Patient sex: F
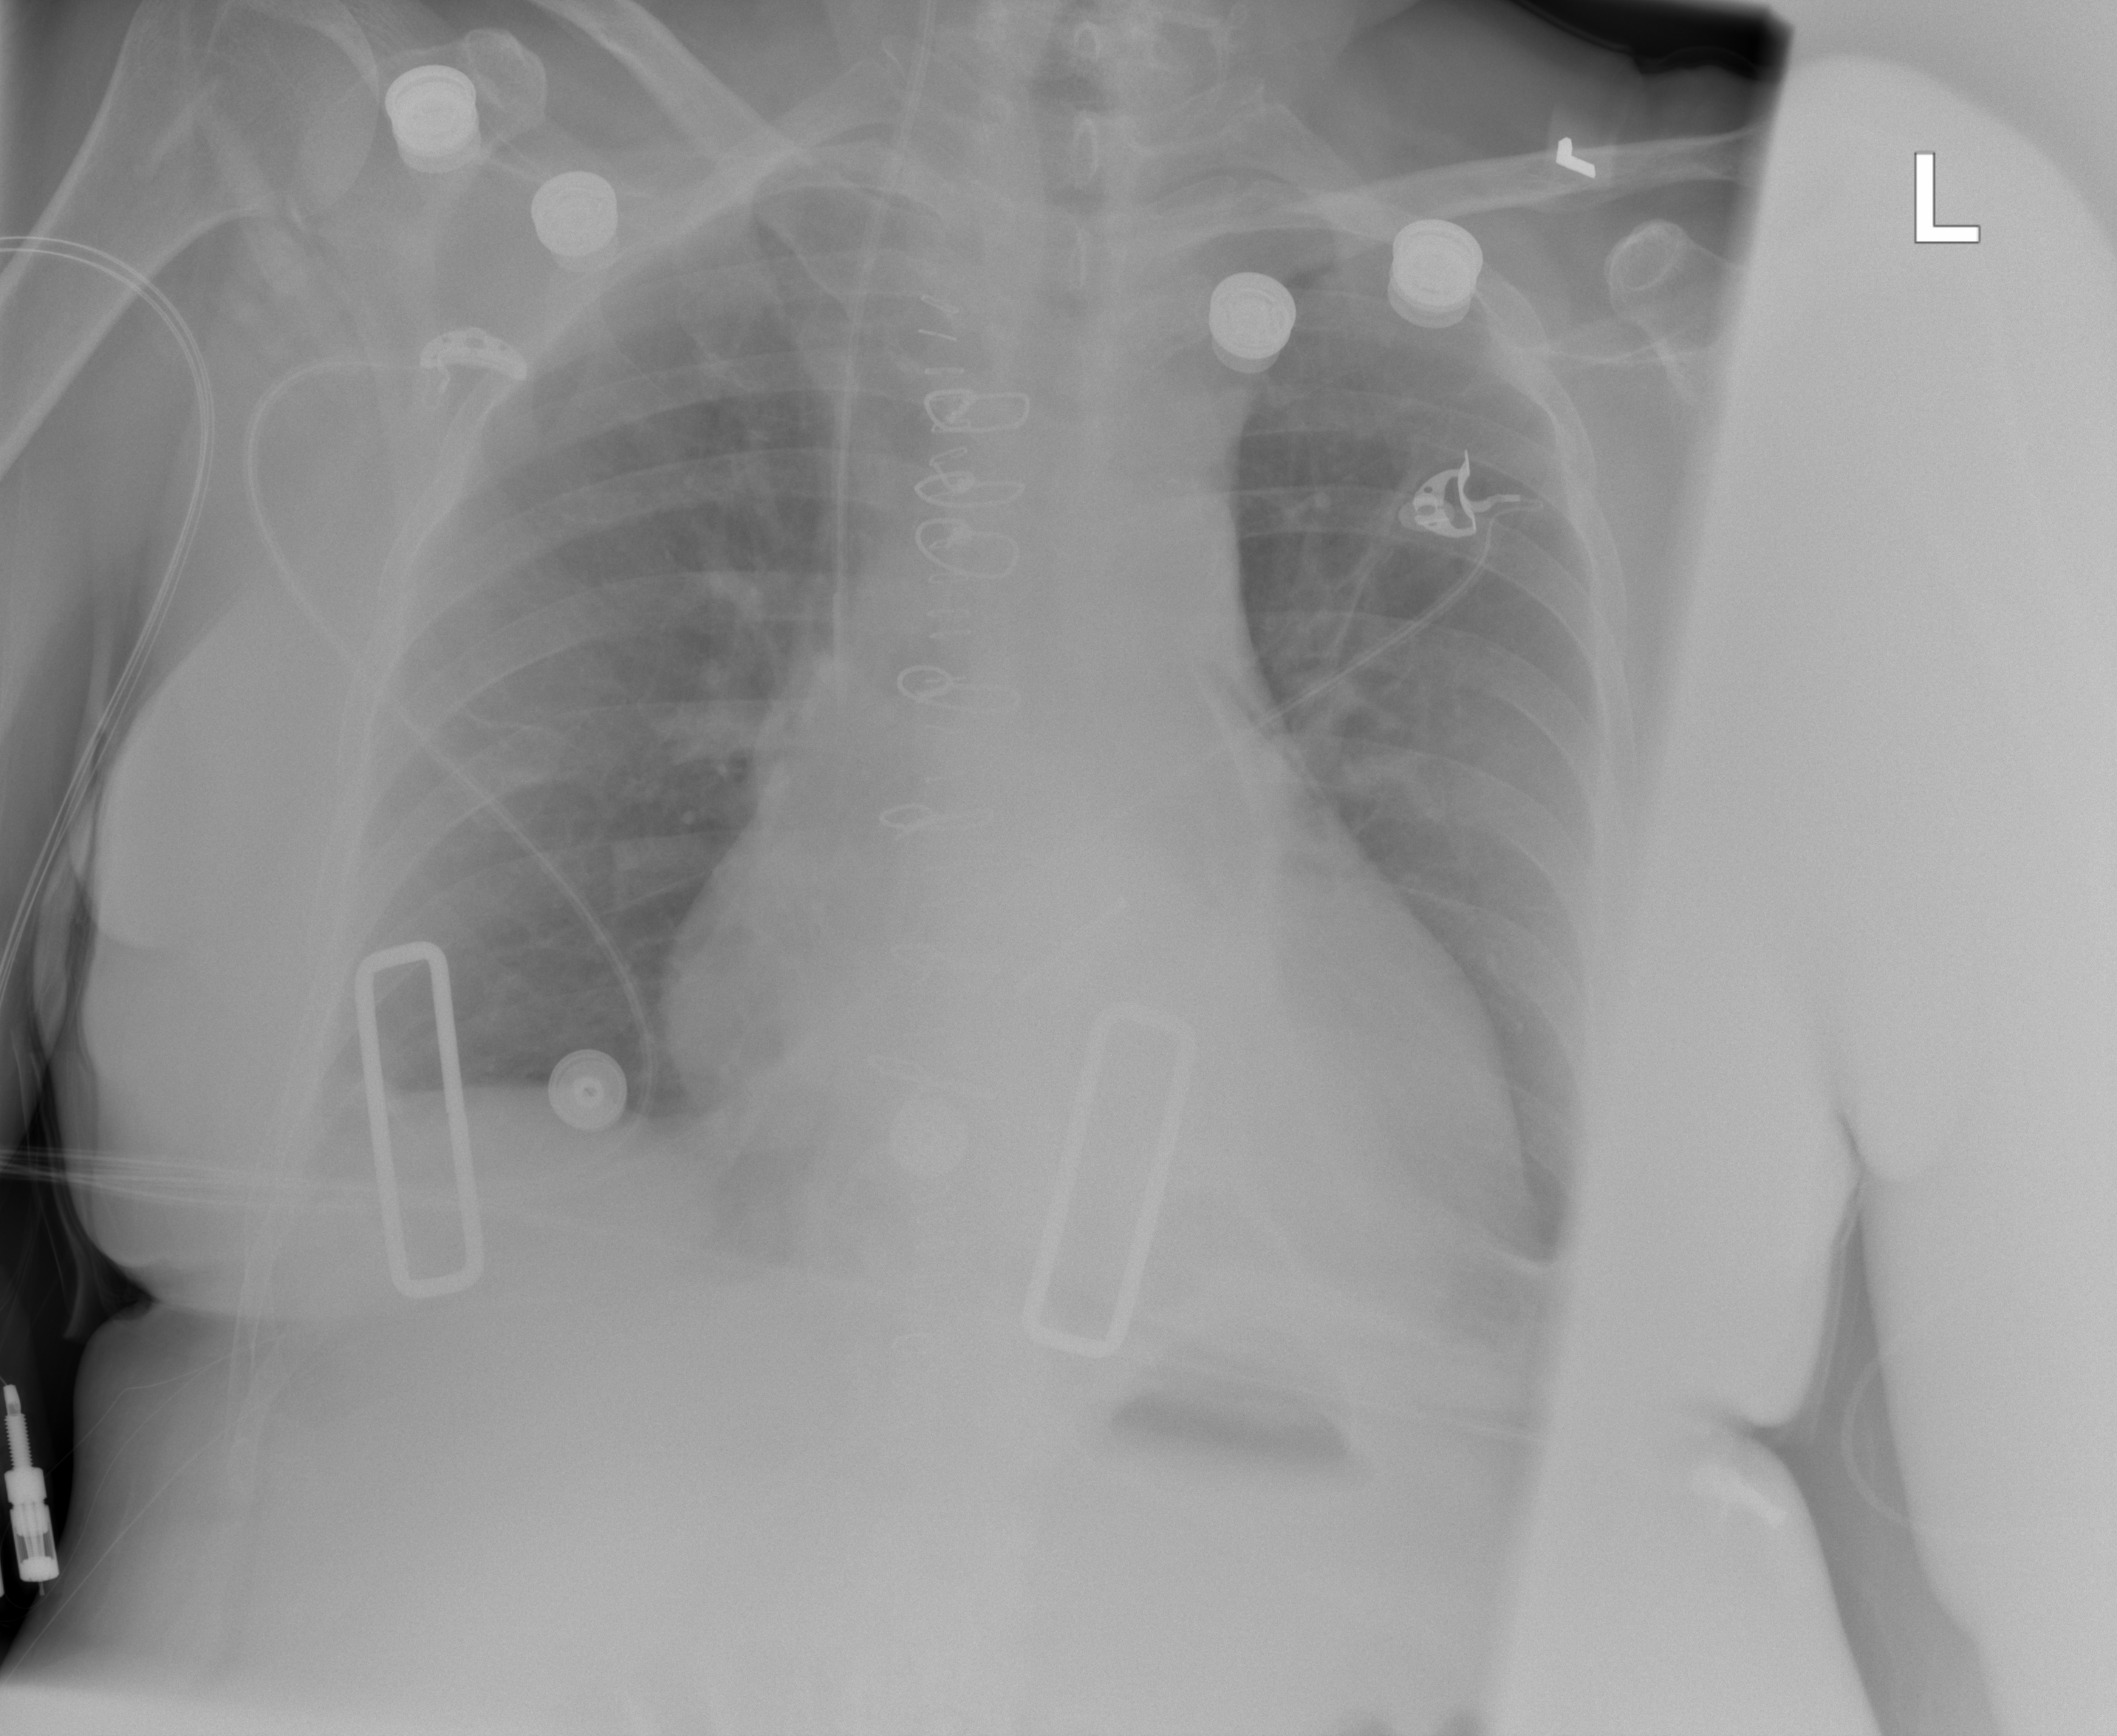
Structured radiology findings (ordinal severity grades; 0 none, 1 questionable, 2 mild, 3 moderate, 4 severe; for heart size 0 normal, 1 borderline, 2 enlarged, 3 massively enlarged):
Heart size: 2
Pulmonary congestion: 0
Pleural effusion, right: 0
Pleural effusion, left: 1
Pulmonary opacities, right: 0
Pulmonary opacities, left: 0
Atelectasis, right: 0
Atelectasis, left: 0